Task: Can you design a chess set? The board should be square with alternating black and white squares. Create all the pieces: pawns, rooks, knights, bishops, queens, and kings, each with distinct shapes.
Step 292:
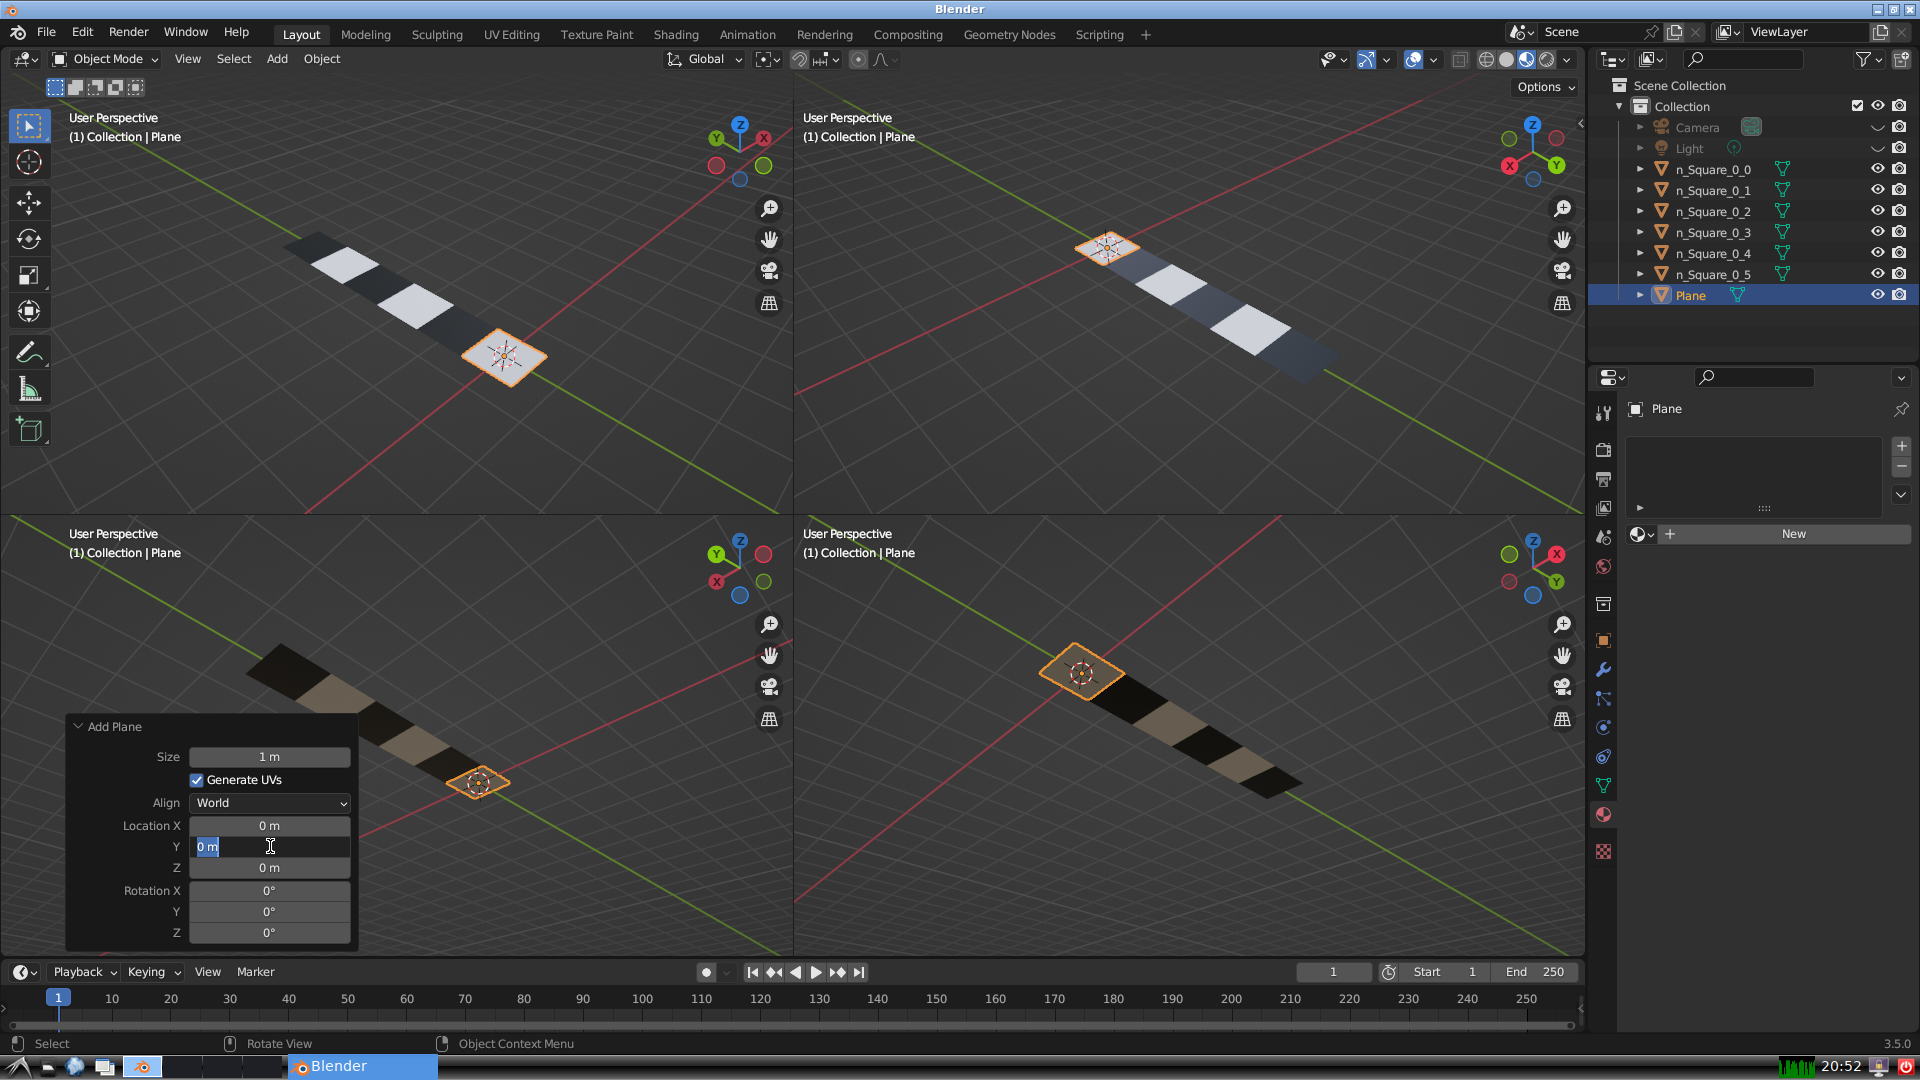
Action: input_text: 6.0